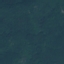
Land use / land cover: Forest